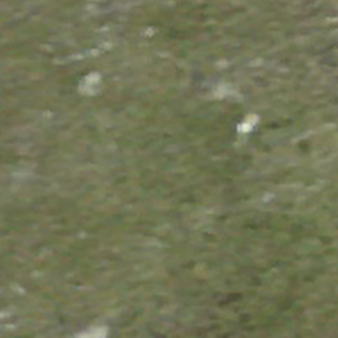
Label: other